Interaction volume radius: 5 \u00c5
Interaction volume height: 20 \u00c5
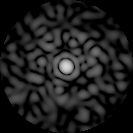
Disorder parameter: 0.8029